Aerial crown-view tile of a tropical tree (Barro Colorado Island, Panama), acquired 20250818:
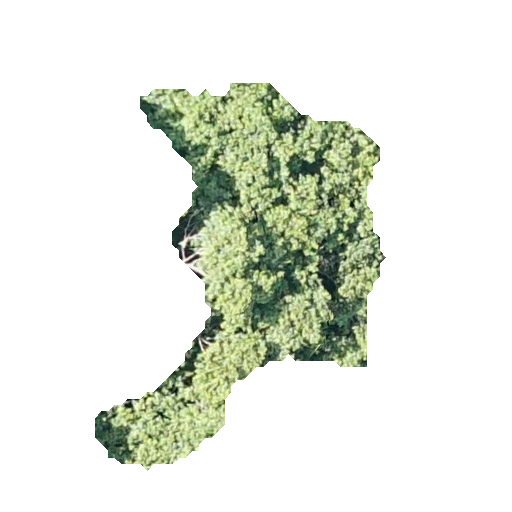
Species: Luehea seemannii
GBIF accepted scientific name: Luehea seemannii
Crown area: 82.929 m²